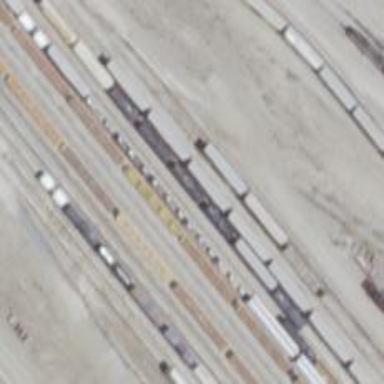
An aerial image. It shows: Railway yard used for servicing trains.